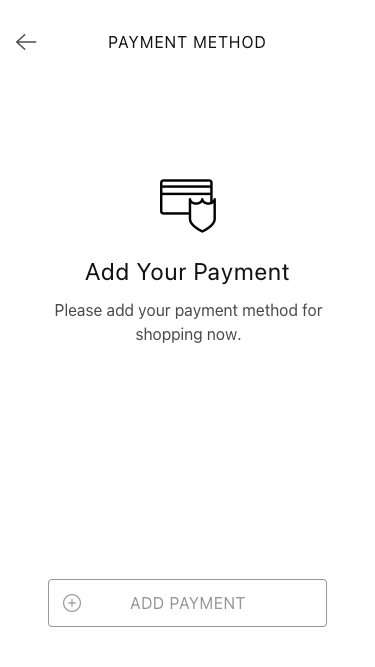
Text in this UI design:
Payment Method
Add Your Payment
Please add your payment method for
shopping now.
Add Payment